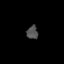
Tissue: lung
Cell type: Myeloid cells
Senescence score: 0.2361
Nuclear area (px): 149
Mean DAPI intensity: 78.067